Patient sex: F
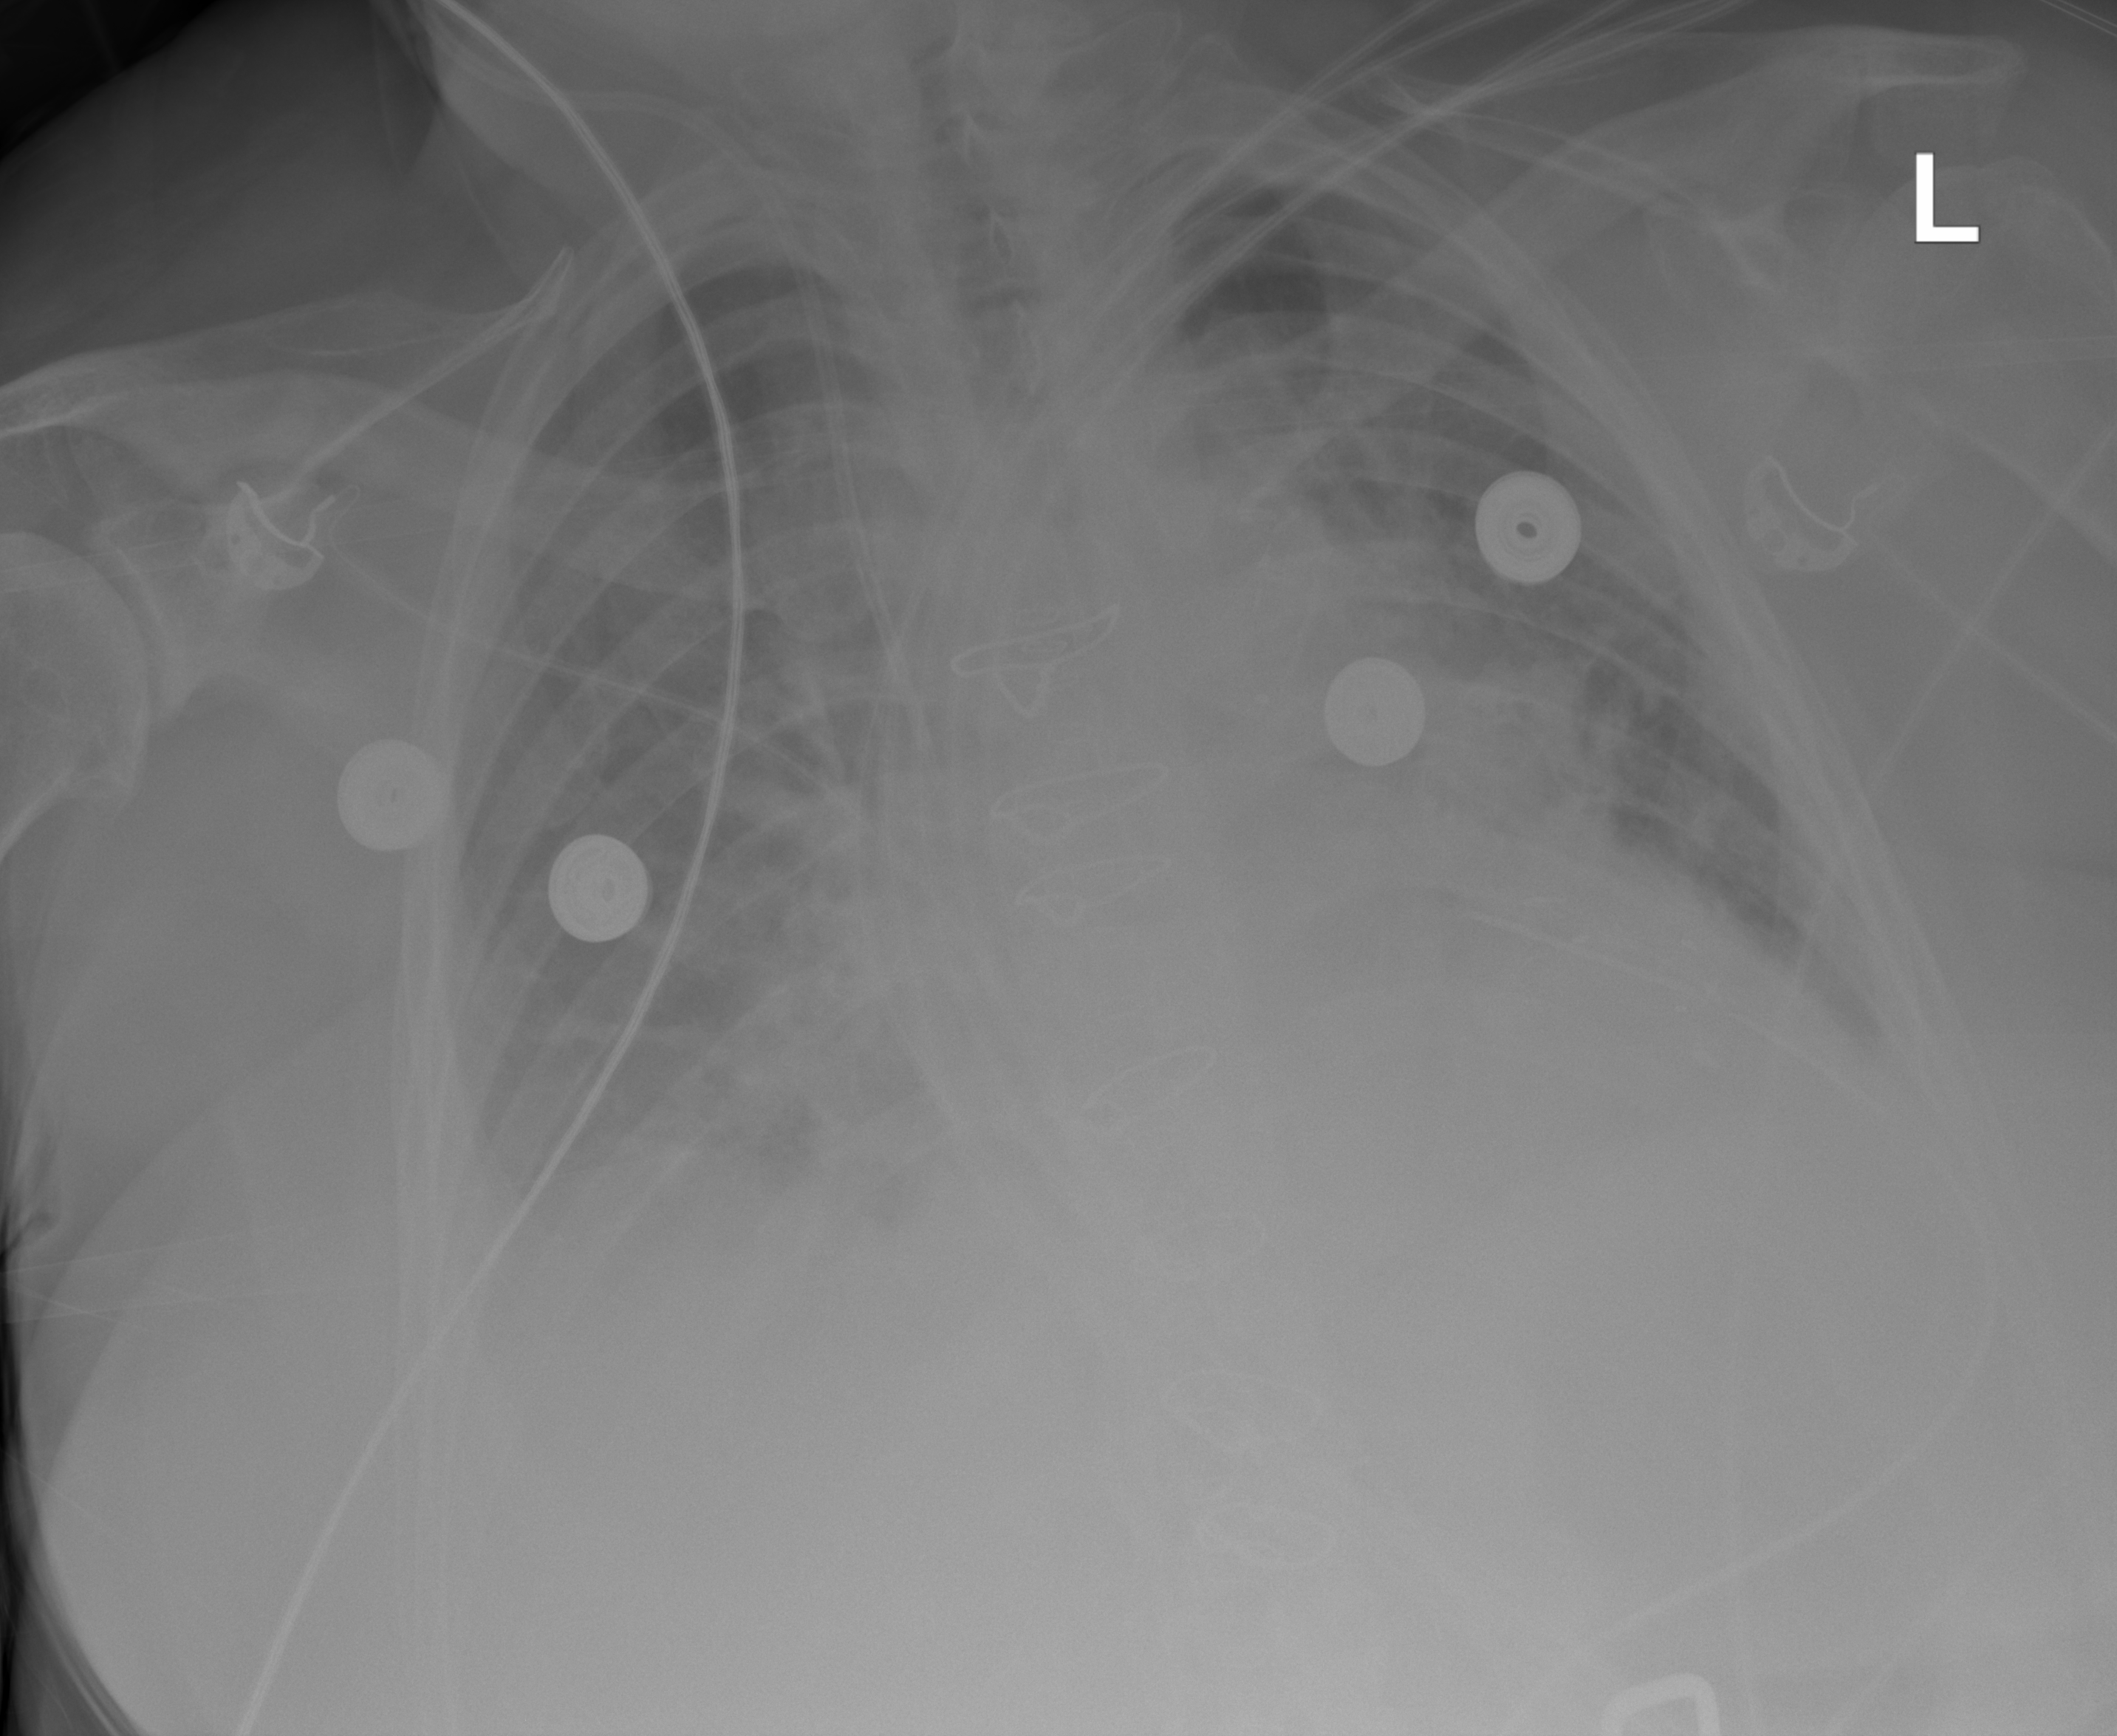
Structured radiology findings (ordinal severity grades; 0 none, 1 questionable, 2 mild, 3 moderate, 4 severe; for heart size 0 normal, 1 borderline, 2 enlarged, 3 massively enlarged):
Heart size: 1
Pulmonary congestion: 0
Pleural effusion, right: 2
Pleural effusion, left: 2
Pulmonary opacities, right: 0
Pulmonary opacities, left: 0
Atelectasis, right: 2
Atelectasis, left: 2